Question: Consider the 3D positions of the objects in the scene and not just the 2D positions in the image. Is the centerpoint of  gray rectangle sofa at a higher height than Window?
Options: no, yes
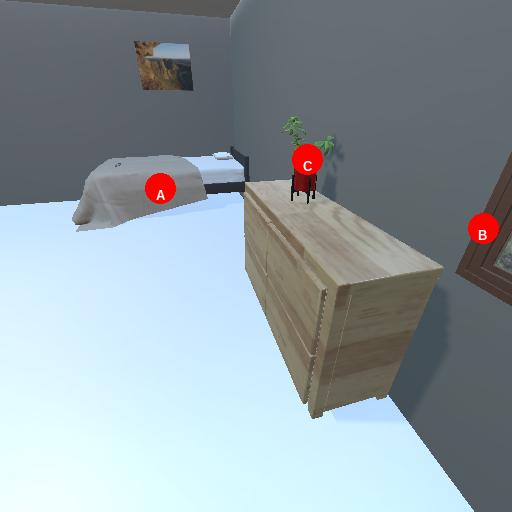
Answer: no